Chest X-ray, PA view. Patient: 59 years old, sex F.
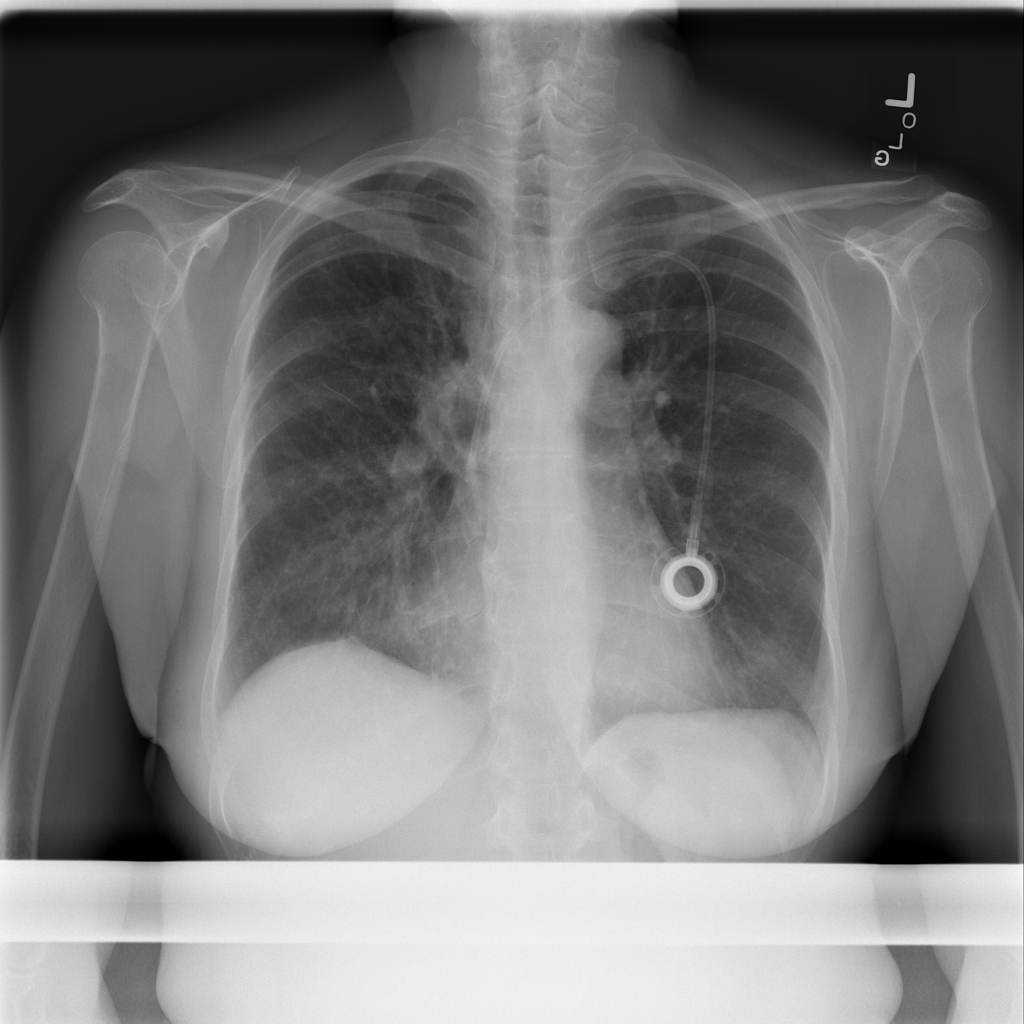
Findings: No Finding